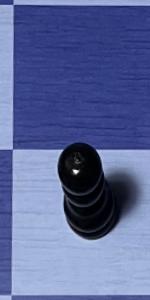
Label: Pawn_Black